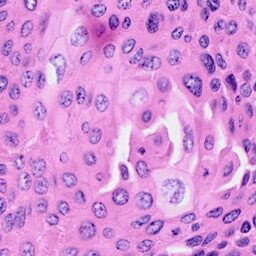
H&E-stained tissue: Cervix